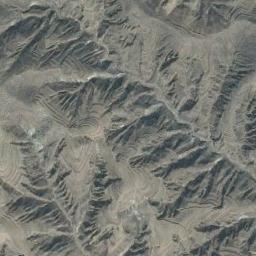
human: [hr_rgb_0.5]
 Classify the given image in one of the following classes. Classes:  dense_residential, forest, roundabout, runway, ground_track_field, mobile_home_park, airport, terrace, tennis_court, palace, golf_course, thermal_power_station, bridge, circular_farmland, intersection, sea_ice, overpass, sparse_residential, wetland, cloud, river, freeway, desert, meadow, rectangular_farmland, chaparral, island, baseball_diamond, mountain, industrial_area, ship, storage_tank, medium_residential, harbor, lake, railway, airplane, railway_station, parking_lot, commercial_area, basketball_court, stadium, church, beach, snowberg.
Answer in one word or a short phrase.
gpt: mountain